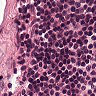
Metastatic tissue present: no